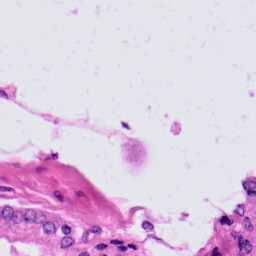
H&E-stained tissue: Prostate